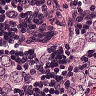
Metastatic tissue present: yes